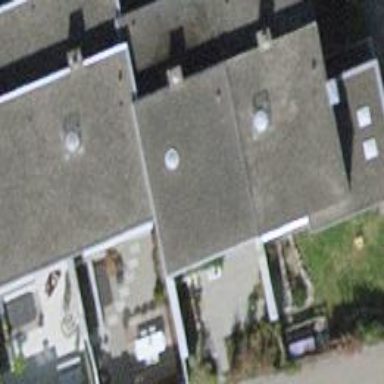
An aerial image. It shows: House with flat roof.